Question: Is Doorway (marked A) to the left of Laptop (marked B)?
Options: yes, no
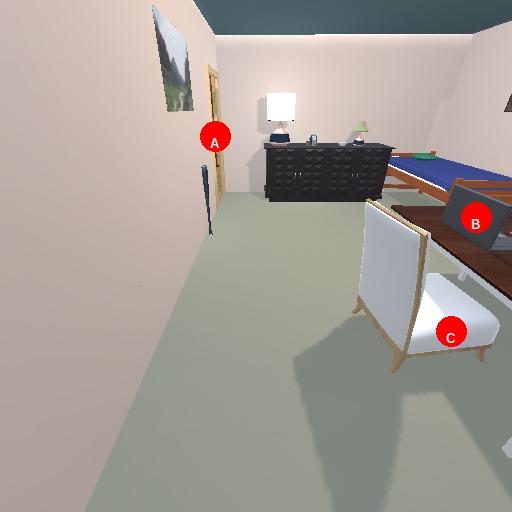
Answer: yes